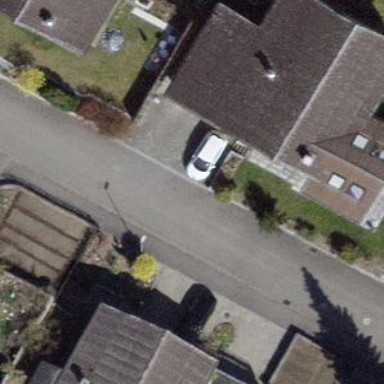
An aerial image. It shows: Detached building with gabled roof.